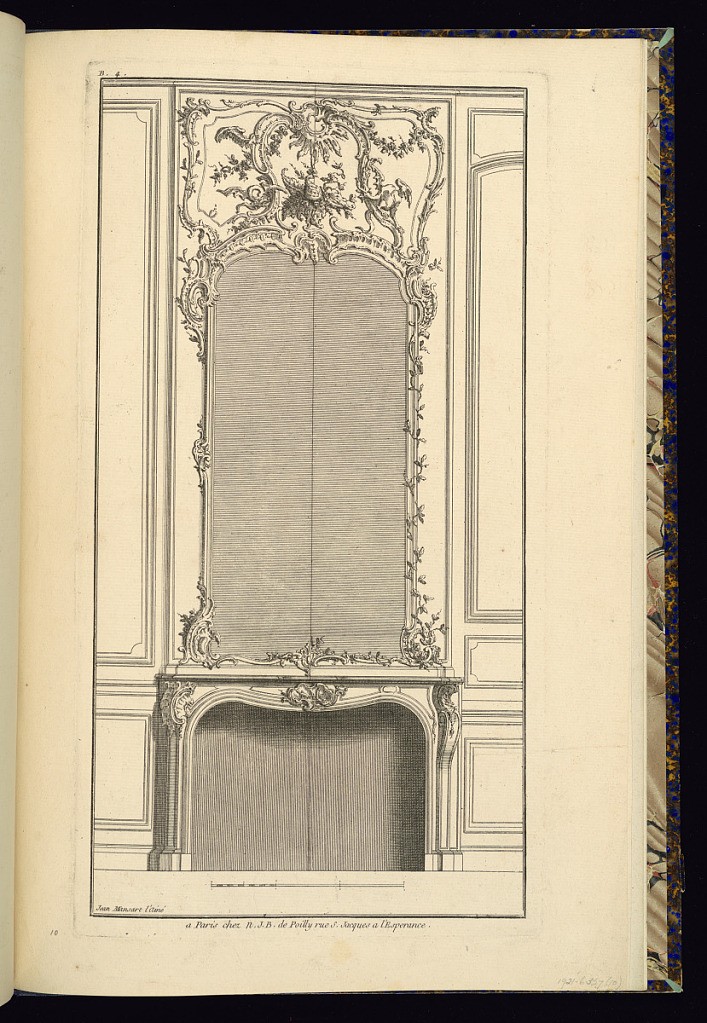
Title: Fireplace (Chimney Piece and Mantel) Designs
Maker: Jean Mansart de Jouy, French, 1705 - 1783
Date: ca. 1767
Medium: Etching and engraving on laid paper
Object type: Print
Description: Designs for a chimney piece (fireplace, overmantel mirror, and panel above) illustrated as a detailed wall elevation with two different options in the design (split in half). The designs feature rococo ornament, c-scrolls, shells, scrolling leaves (rinceaux), palmettes, cartouches, sprigs, flowers, wave, and rocaille motifs. The sculpted panel above features central foliage ornament, and asymmetrical framing with dragons, wings, feathers, and festoons of flowers and sprigs. The paneling (boiserie) flanking the chimneypiece is framed by plain molding with two different options of vertical panels and dado level below. The plate is numbered, signed, with a scale below.